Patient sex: M
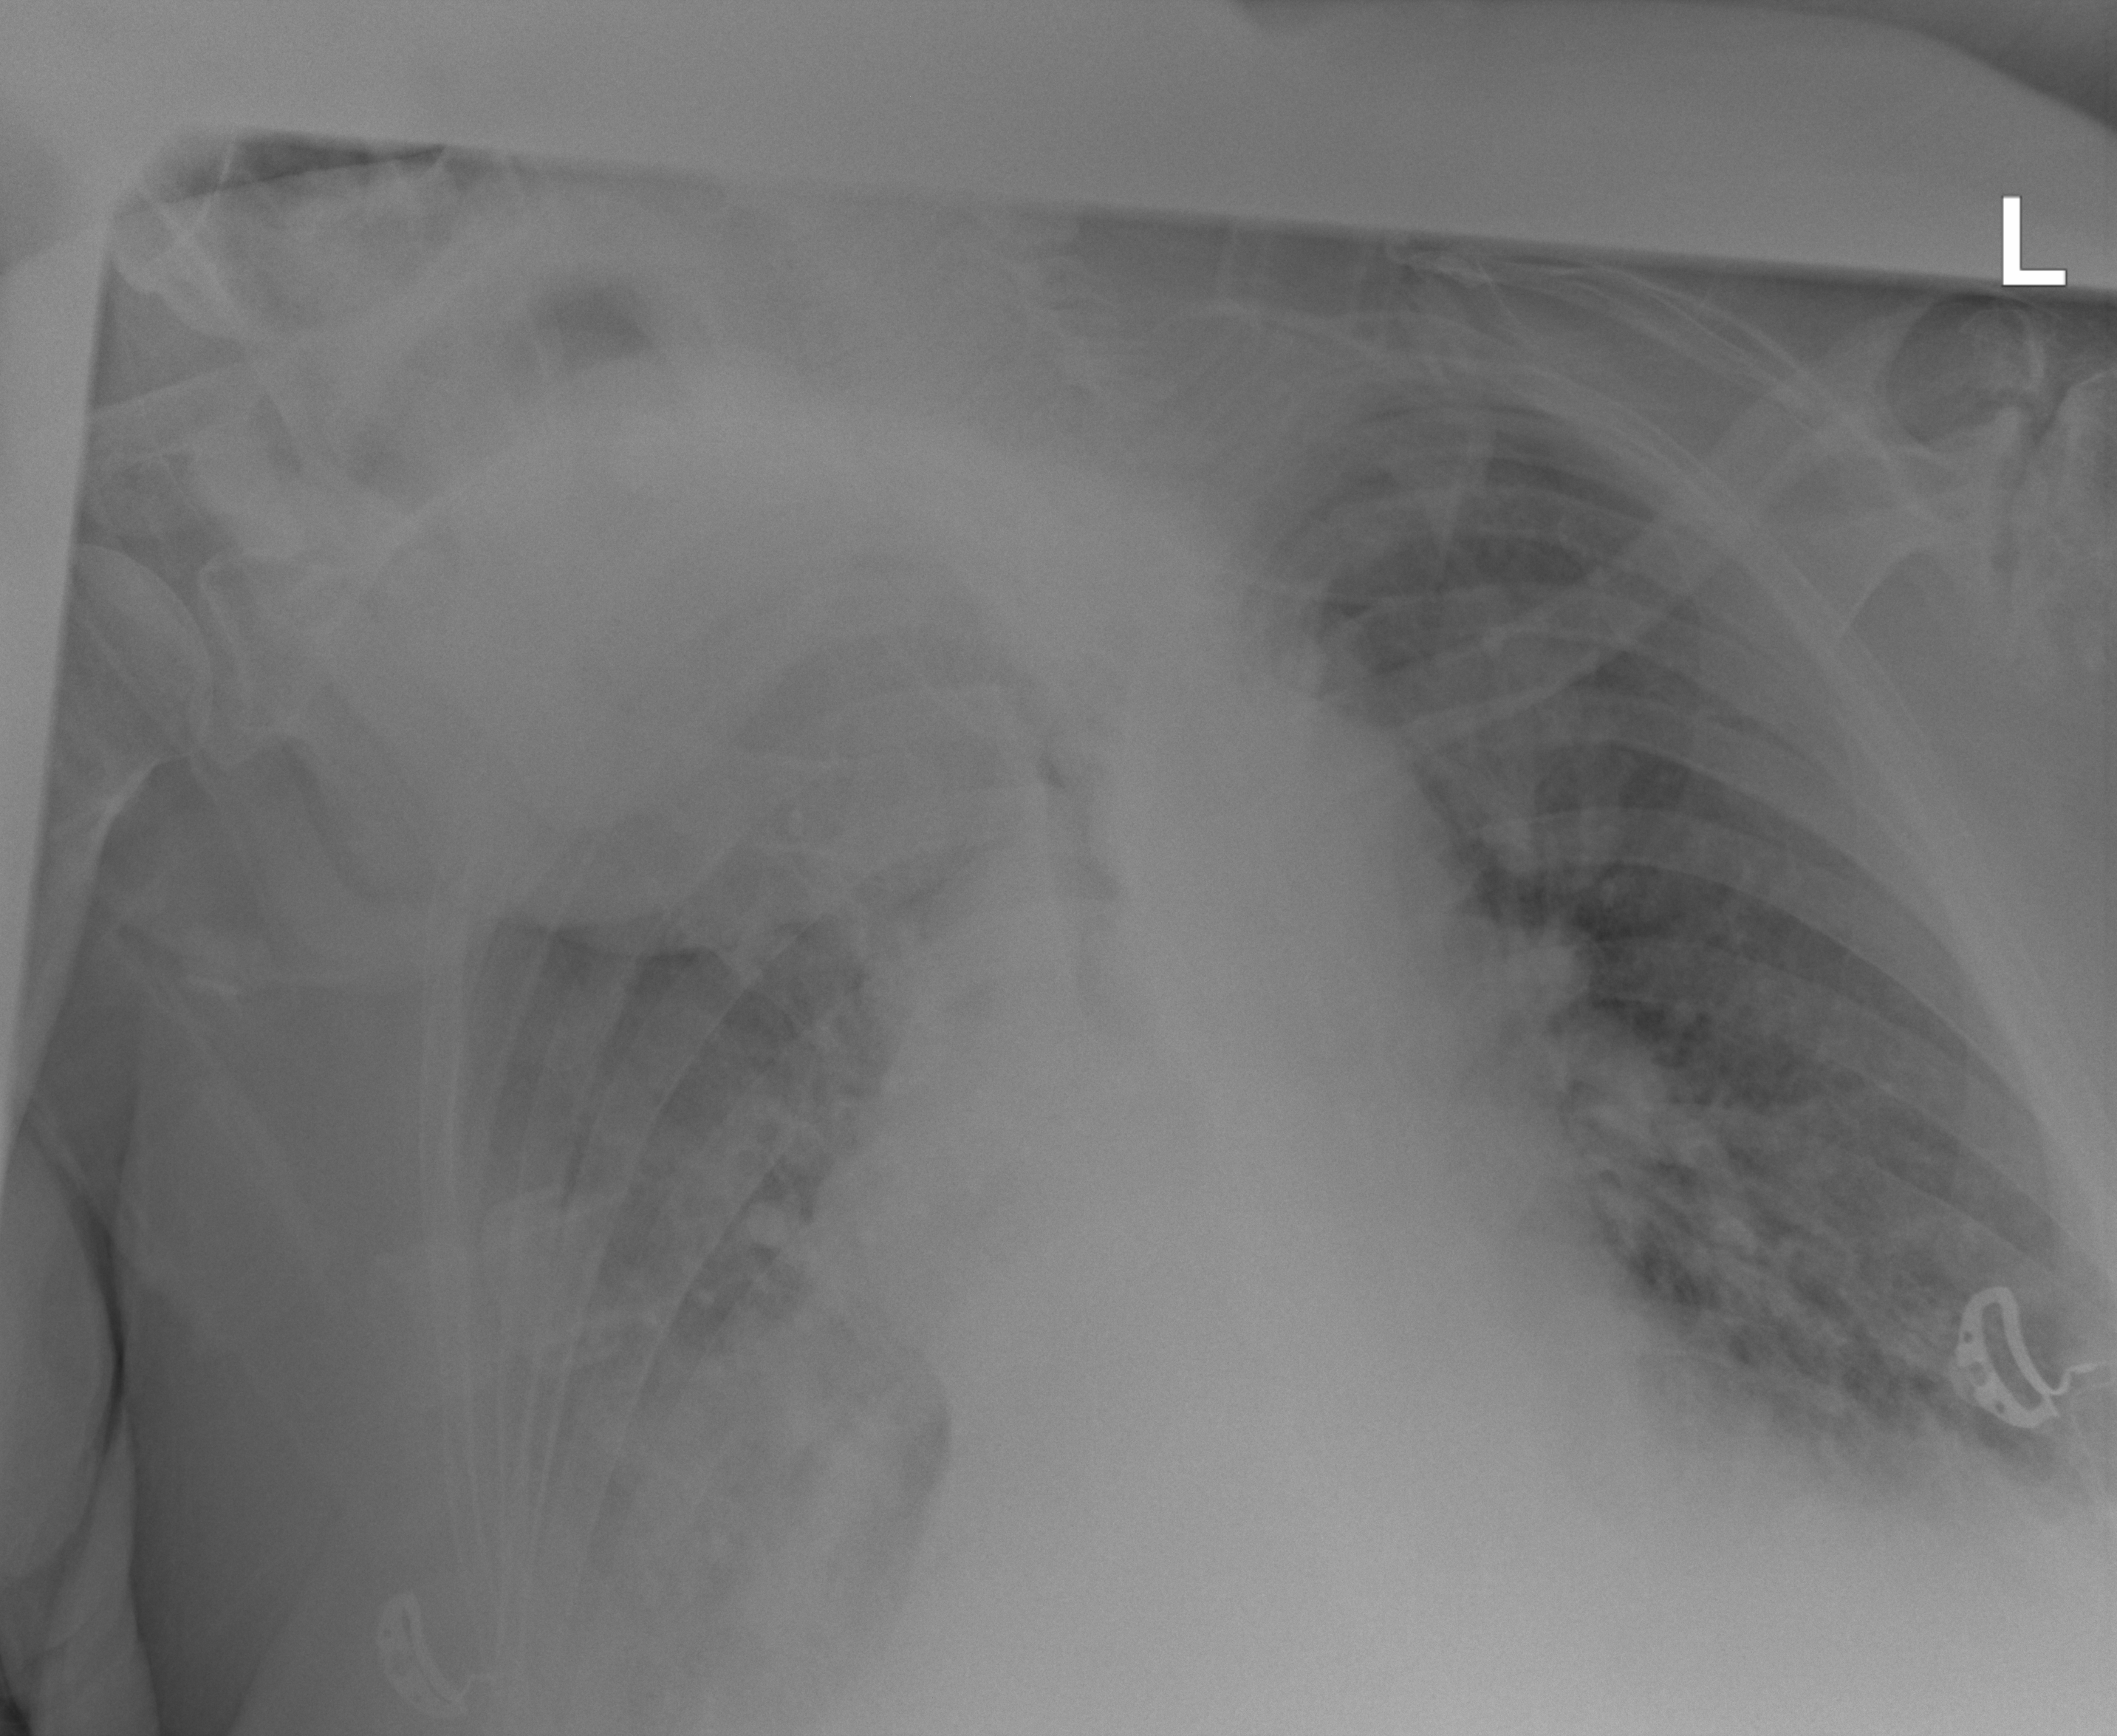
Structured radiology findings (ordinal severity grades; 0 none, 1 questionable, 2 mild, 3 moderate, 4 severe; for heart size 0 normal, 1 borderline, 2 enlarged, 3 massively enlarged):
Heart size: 0
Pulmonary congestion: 0
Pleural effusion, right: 2
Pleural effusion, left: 0
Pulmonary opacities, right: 0
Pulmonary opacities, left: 0
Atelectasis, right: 2
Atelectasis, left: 0